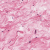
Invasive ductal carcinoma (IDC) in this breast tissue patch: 0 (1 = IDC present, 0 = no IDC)